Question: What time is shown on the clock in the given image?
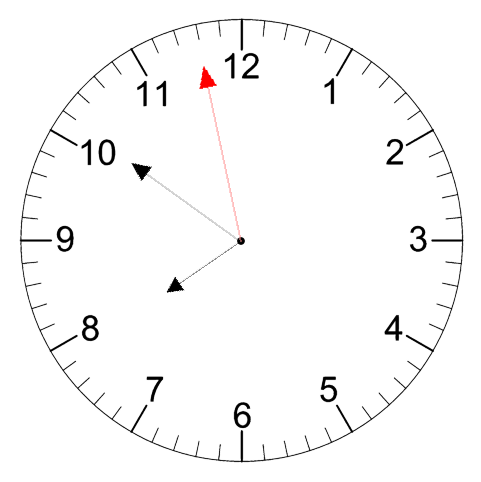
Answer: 07:50:58